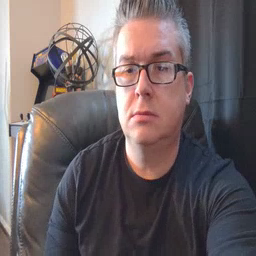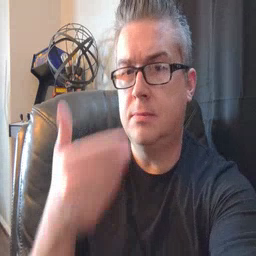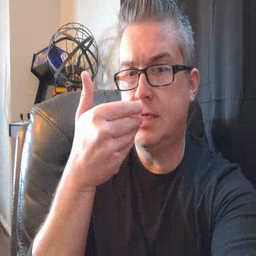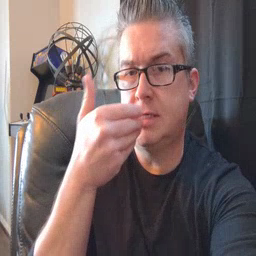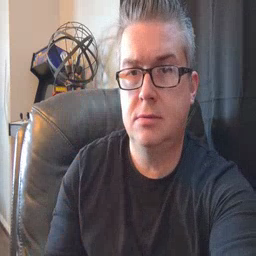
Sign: pizza